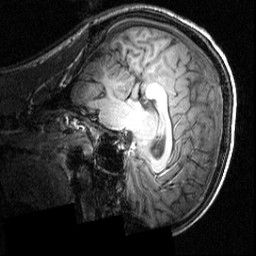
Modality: T1w
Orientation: sagittal
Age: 16
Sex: male
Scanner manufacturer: siemens
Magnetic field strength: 3.951 T
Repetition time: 1.5 s
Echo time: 0.00335 s